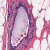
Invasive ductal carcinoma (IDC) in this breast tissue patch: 0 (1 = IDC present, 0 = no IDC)